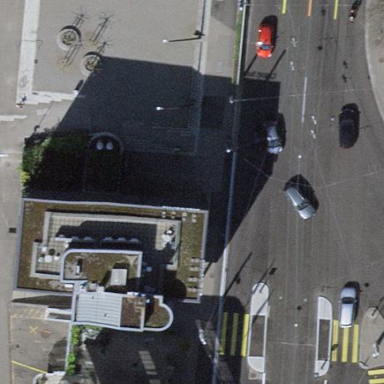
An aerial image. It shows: Office building.